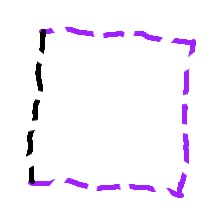
Shape: square